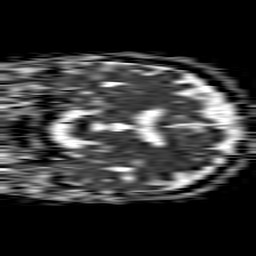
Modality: ADC
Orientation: coronal
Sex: female
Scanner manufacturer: philips
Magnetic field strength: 1.5 T
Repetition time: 4.6 s
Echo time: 0.08631 s